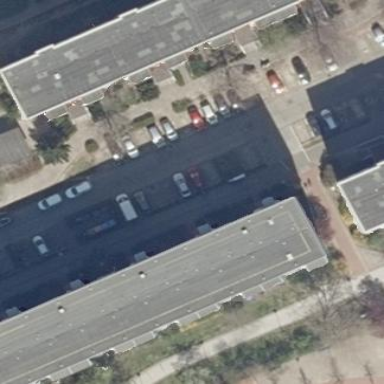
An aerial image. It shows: Flat-roofed apartment building.